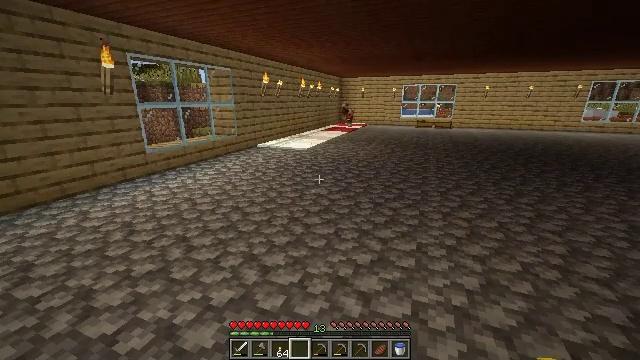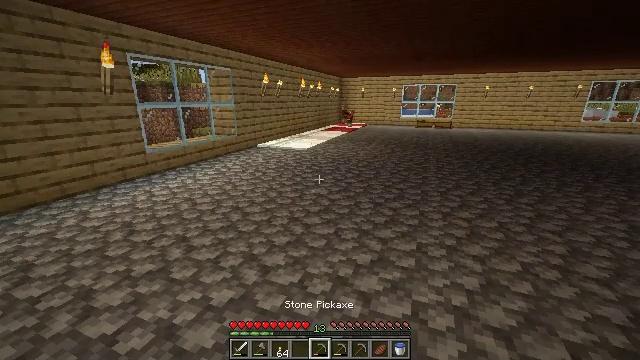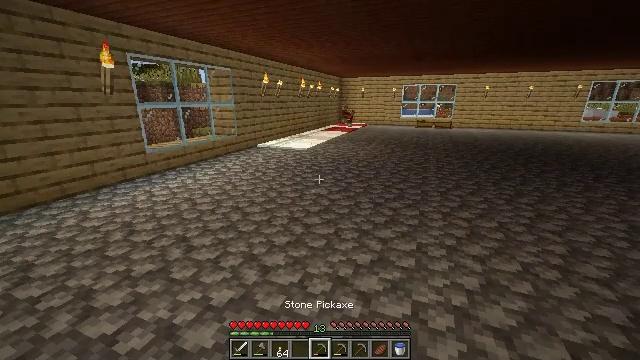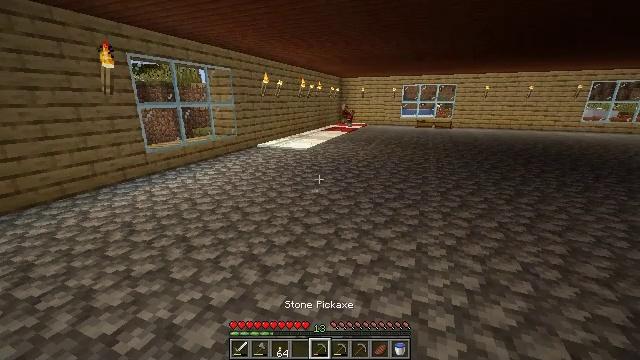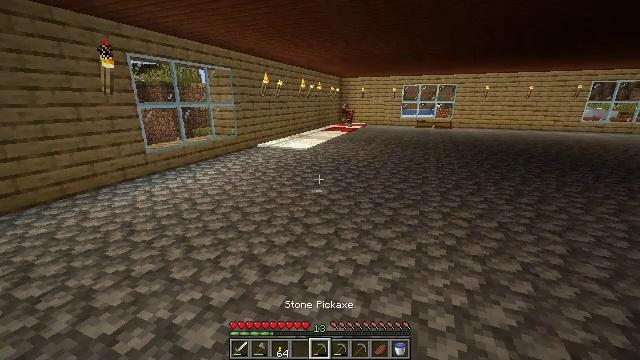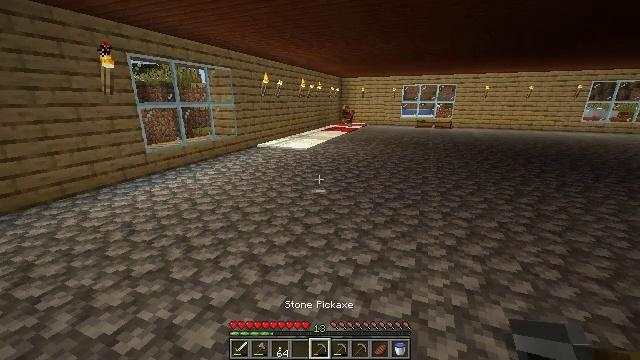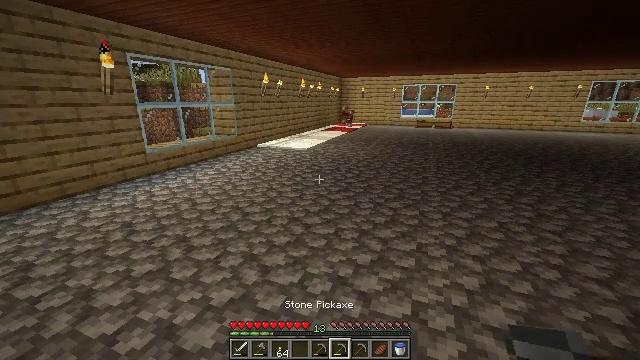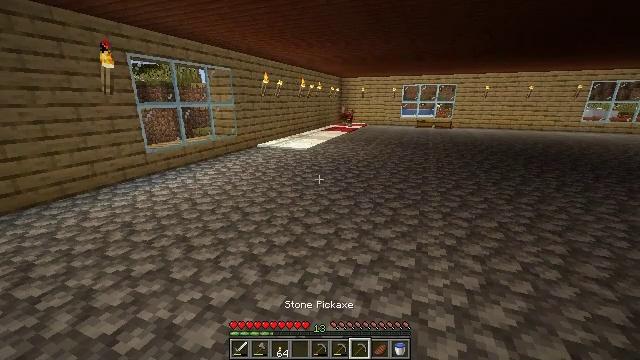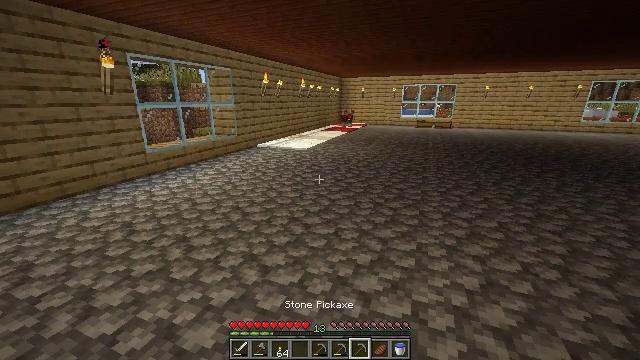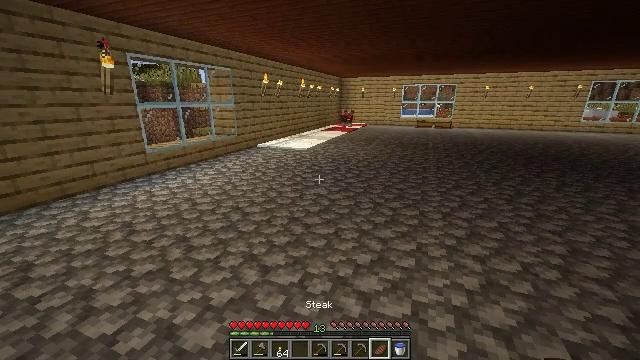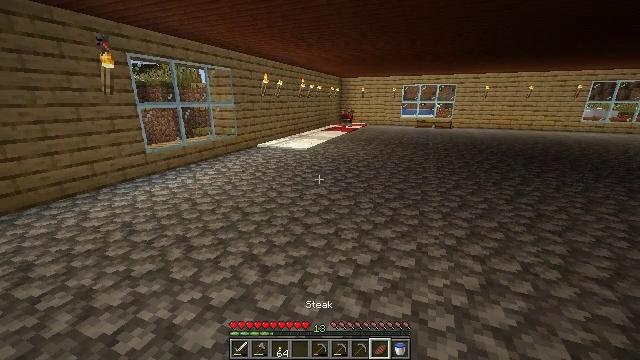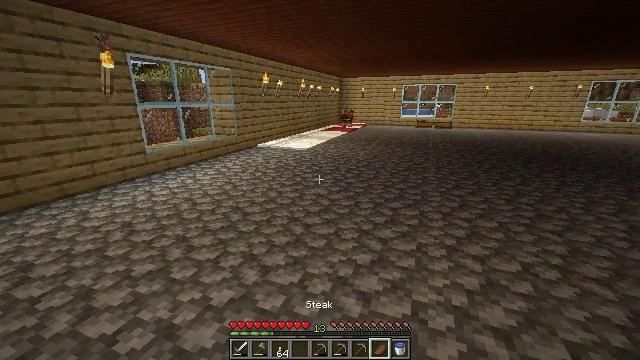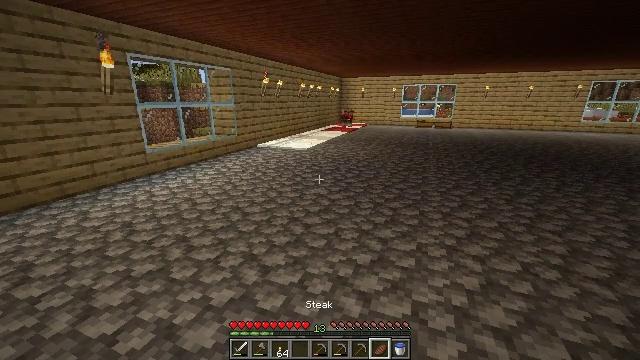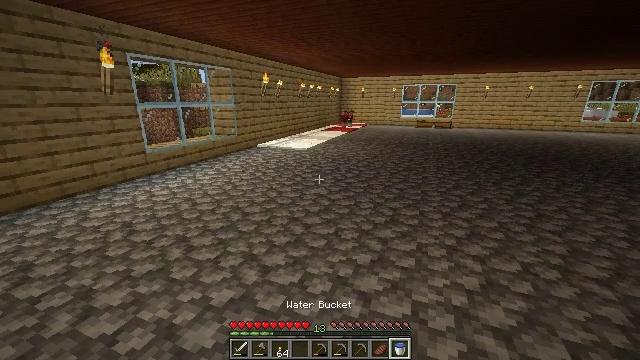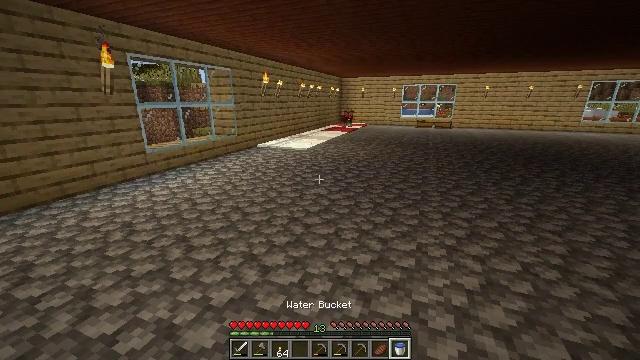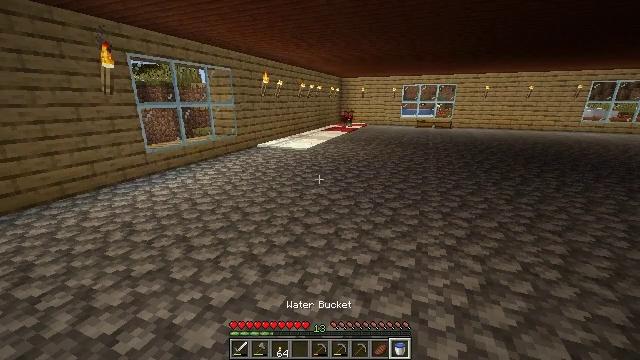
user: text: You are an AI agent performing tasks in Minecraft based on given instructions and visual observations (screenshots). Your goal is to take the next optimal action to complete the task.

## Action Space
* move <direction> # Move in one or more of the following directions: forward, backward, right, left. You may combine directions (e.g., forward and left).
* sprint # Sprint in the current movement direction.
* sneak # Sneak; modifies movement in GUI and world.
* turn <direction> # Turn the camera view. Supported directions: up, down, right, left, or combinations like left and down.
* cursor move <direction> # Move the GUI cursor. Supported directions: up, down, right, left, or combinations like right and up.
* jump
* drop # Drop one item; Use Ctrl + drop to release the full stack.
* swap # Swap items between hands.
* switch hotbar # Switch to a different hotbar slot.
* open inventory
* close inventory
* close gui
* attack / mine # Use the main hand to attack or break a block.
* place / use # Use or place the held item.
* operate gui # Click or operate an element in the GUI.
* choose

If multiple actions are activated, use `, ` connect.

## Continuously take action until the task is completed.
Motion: motion action
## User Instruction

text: Remove the cobblestone slab with a tool.
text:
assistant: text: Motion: no_op
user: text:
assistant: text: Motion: no_op
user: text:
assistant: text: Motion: no_op
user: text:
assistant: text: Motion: no_op
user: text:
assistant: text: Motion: no_op
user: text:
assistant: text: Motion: no_op
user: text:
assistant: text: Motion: no_op
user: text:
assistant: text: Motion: no_op
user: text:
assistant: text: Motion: no_op
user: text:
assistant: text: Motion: no_op
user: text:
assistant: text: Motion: no_op
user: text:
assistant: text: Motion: no_op
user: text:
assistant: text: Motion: no_op
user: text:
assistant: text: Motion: no_op
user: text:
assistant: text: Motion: no_op
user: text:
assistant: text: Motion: no_op
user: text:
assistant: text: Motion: no_op
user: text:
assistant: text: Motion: no_op
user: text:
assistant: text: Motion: no_op
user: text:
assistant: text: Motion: no_op
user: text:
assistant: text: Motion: no_op
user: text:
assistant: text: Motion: no_op
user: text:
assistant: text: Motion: no_op
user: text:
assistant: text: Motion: no_op
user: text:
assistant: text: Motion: no_op
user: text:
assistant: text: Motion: no_op
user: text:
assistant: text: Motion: no_op
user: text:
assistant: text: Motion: no_op
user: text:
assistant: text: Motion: no_op
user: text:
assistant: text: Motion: no_op